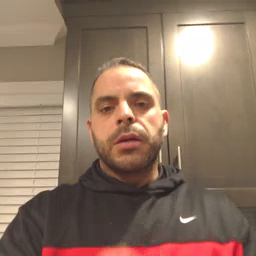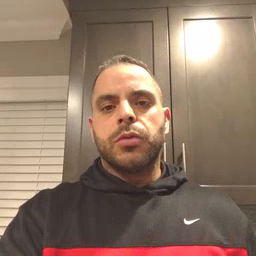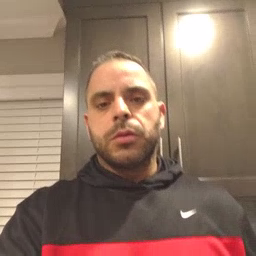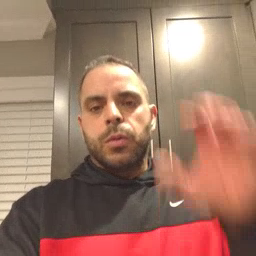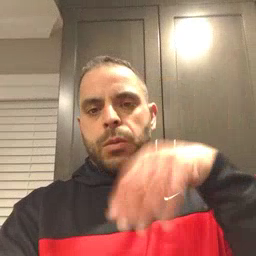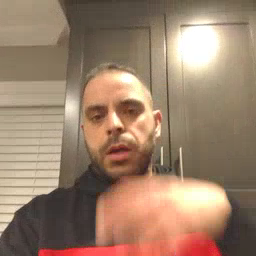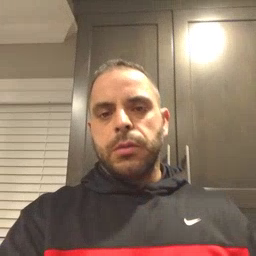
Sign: rain